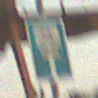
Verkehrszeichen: SackgasseRadverkehrDurchlaessig
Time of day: SunriseSunset
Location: Outdoor (Suburban)
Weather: PartlyCloudy
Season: NotSpecified
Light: Natural